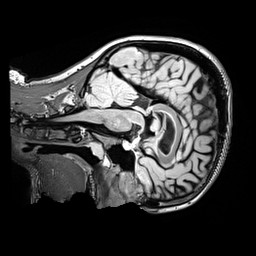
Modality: FLAIR
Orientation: sagittal
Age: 13
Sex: female
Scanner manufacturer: siemens
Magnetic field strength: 3 T
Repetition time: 5 s
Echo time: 0.388 s